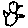
Label: bird